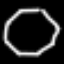
Label: octagon